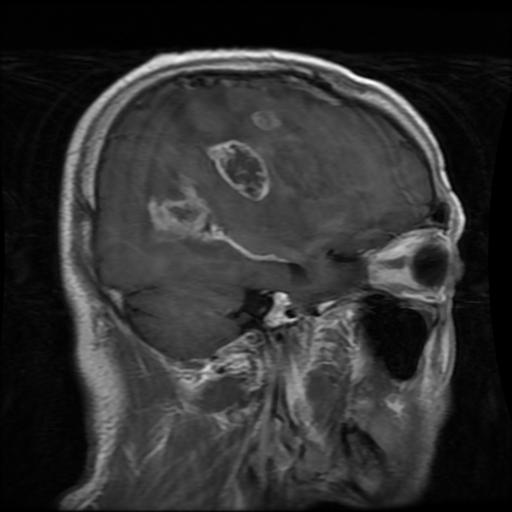
Label: glioma